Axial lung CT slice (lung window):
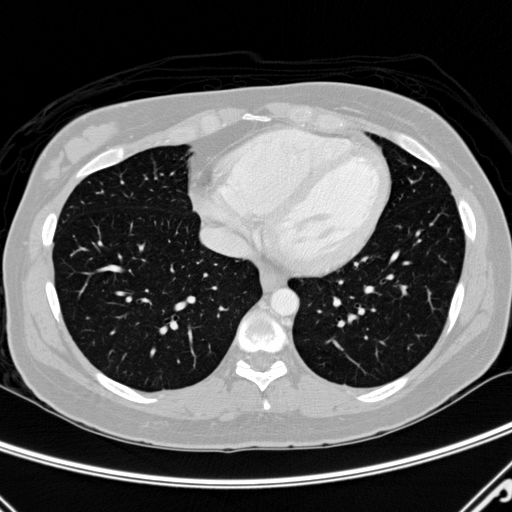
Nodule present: no